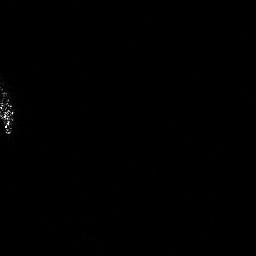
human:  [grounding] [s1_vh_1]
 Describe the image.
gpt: In the satellite image, there is  <ref>1 medium ship </ref> <box>[[0, 32, 5, 52, 0]]</box> located at left.